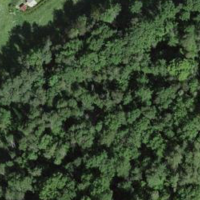
EUNIS habitat code: 41
Species observed at this site:
Lathyrus vernus